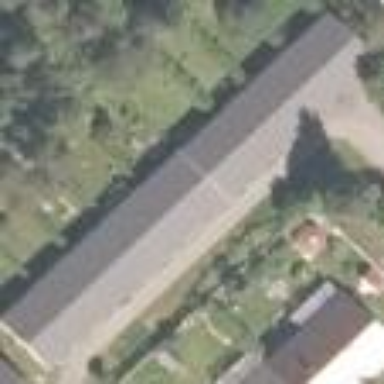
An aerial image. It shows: Terrace building.